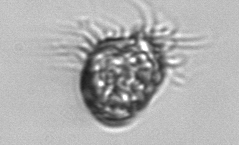
Label: Strombidium_morphotype1